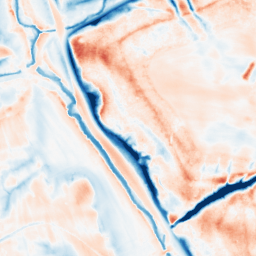
Category: multiscale
Decomposition family: dog_multiscale
Decomposition parameters: sigma_ratio: 2
n_scales: 4
base_sigma: 0.5
Upsampling method: sinc_hamming
Upsampling parameters: scale: 2
kernel_size: 16
Upsampling scale: 2